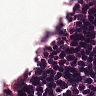
Metastatic tissue present: no